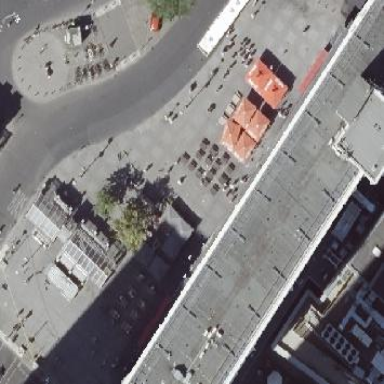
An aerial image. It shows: Commercial building with flat roof.